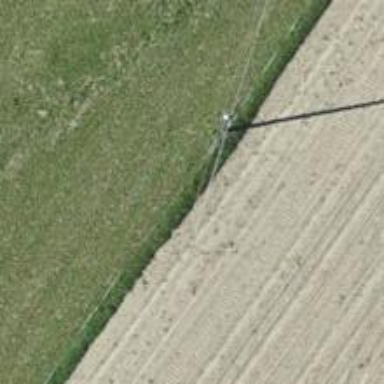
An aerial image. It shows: Power pole.